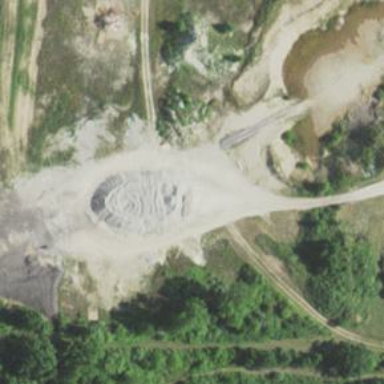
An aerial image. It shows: Quarry extracting aggregate gravel resources.